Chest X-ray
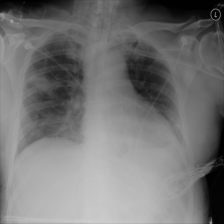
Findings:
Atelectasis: positive
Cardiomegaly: negative
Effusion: negative
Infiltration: positive
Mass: negative
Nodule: negative
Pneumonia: negative
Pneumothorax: negative
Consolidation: negative
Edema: negative
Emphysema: negative
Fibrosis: negative
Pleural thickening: negative
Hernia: negative